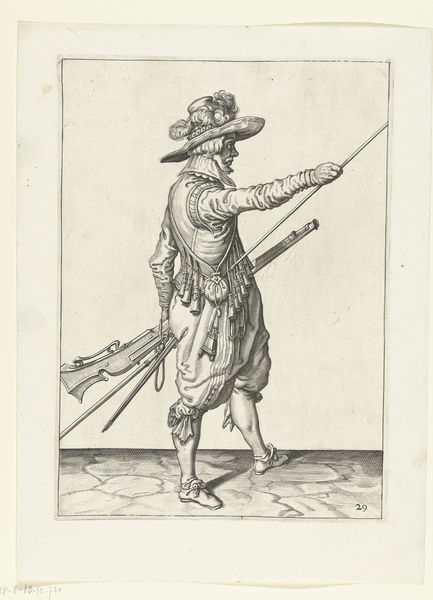
Titel: Soldaat met een musket die zijn rechterhand naar het uiteinde van zijn laadstok schuift
Künstler: Jacob de (II) Gheyn
Standort: Amsterdam
Institution: Rijksmuseum
Schlagwörter: feder, hand, mann, schatten, weiß, hut, nase, profil, schwarz, bart, hose, arm, federn, kragen, steine, auge, füße, schuhe, studie, men, waden, fugen, druck, stich, schwert, säbel, waffen, beutel, geige, sad, gewehr, flinte, kniebundhose, kniebund, glocken, war, felten, senkel, 19, 29, sdhjdsdcnjdjkd, шапка, оружие